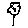
Label: flower